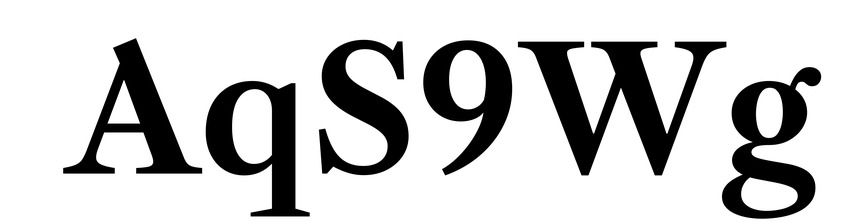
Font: LibreCaslonText_SemiBold